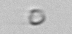
Label: nanoplankton_mix